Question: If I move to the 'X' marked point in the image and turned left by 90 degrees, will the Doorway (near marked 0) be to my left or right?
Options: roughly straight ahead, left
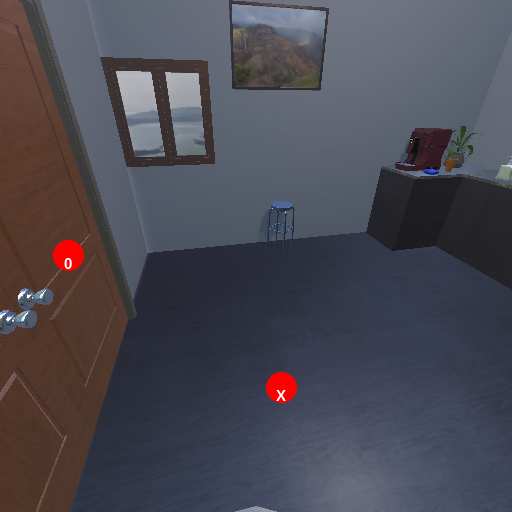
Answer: roughly straight ahead